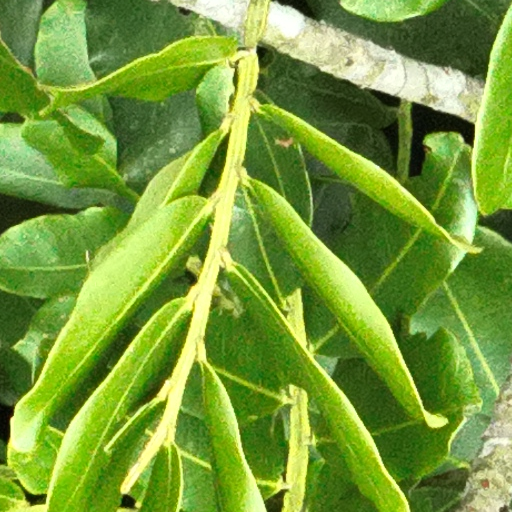
Species: Dipteryx oleifera
GBIF accepted scientific name: Dipteryx oleifera
Crown area (m\u00b2): 290.783